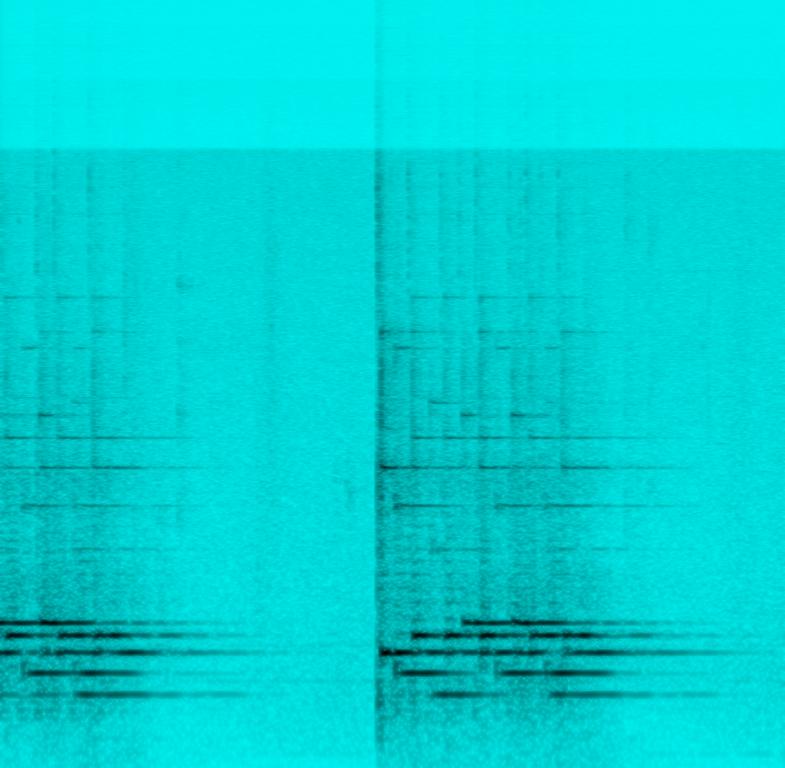
The low quality recording features a flat male vocal talking, after which there is a synth key melody playing. The recording is noisy, in mono and it sounds happy.